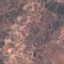
Label: HerbaceousVegetation